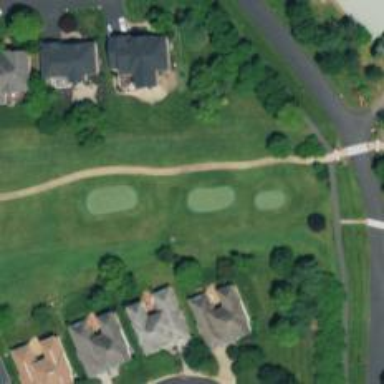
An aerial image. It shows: Golf tee.